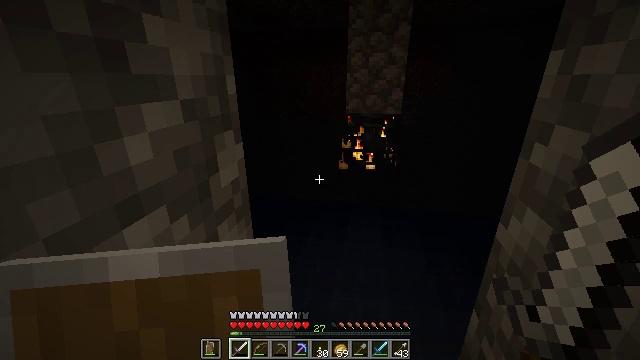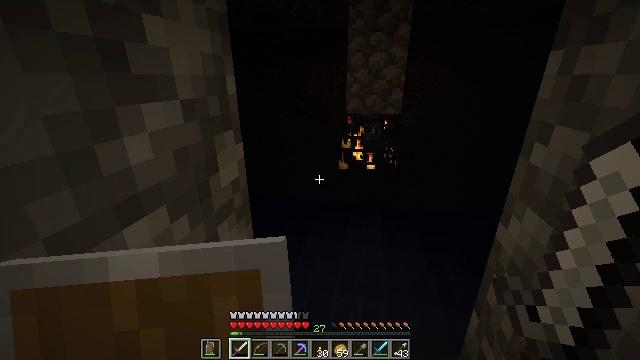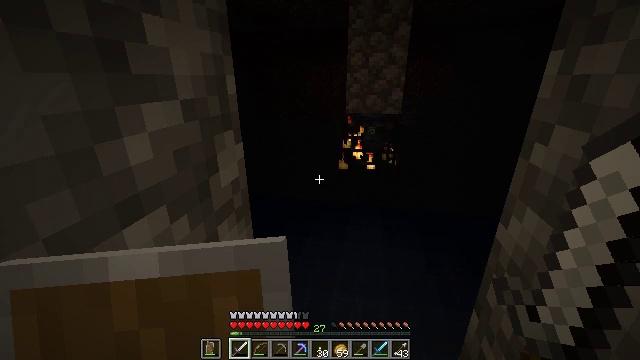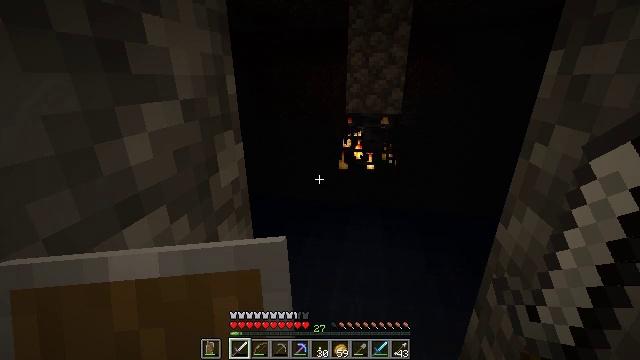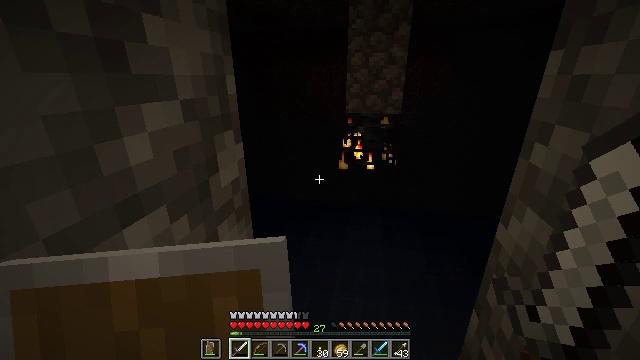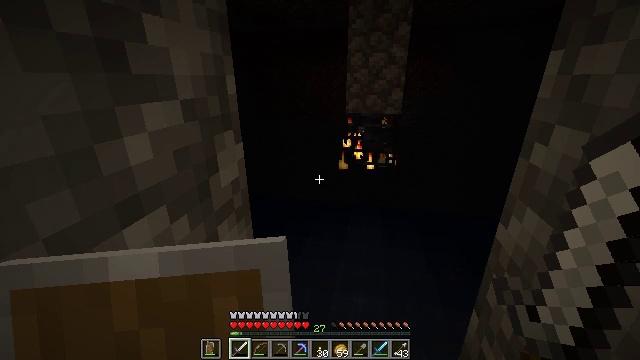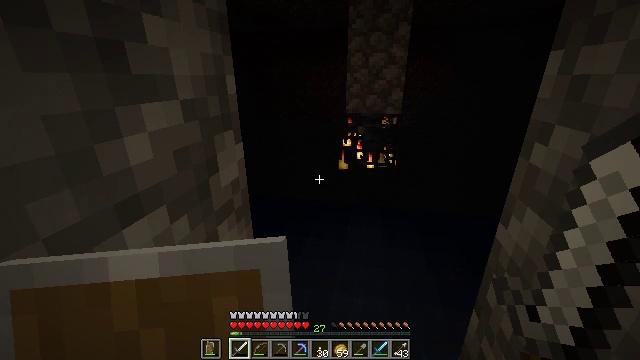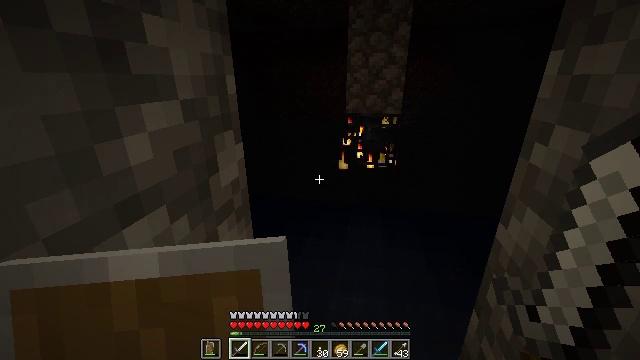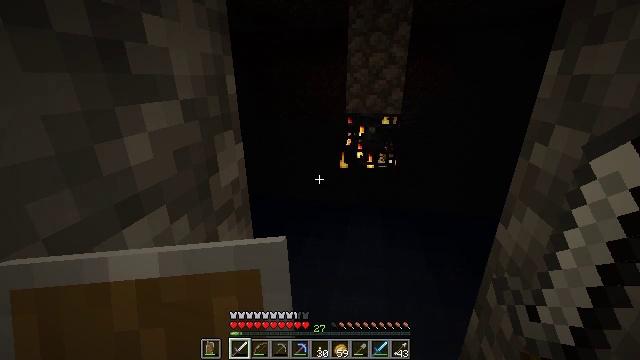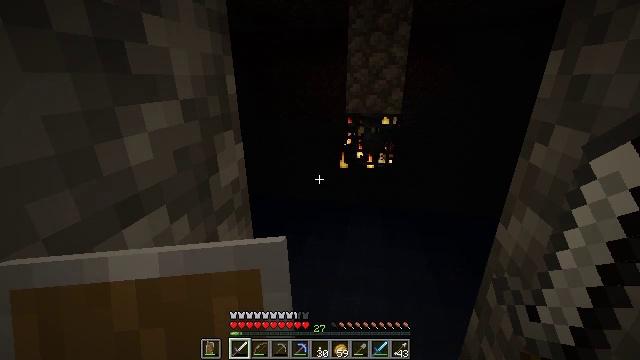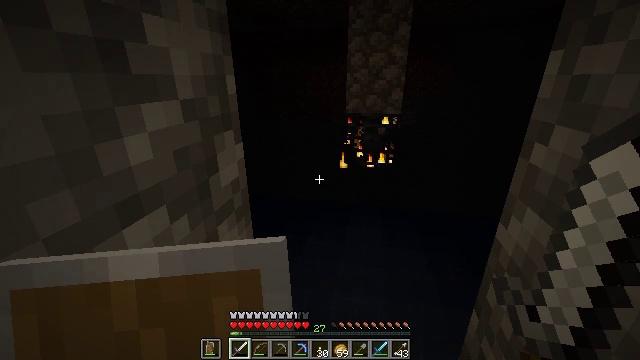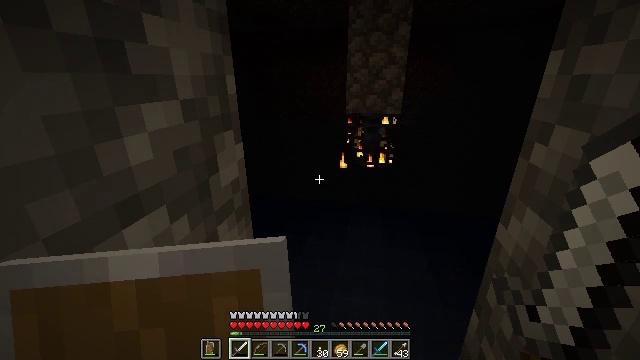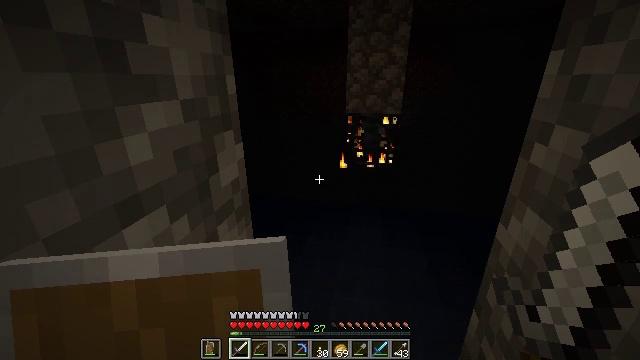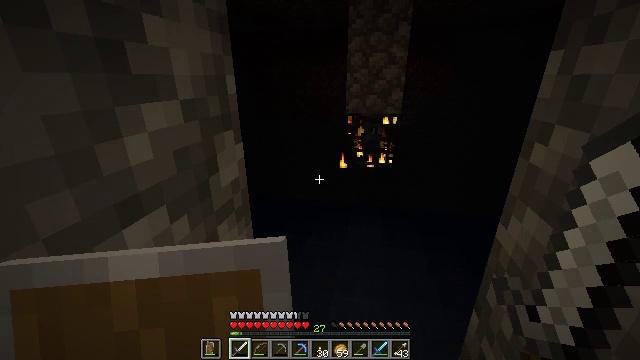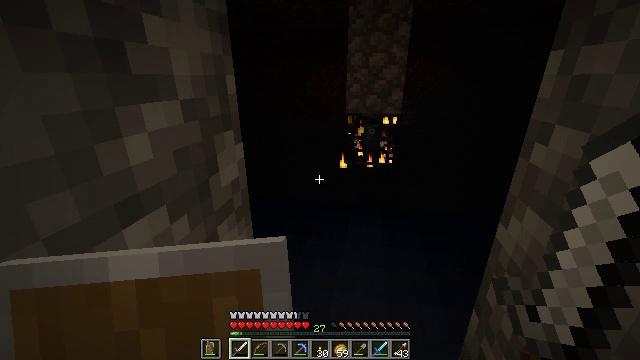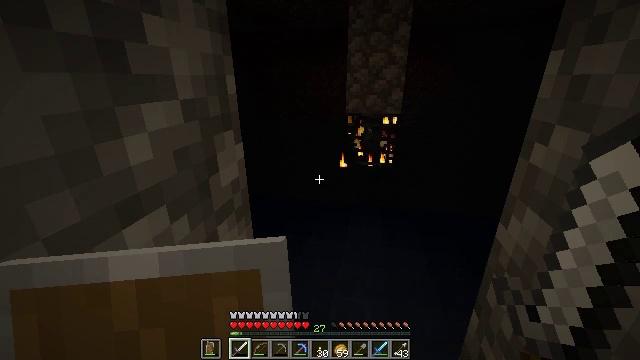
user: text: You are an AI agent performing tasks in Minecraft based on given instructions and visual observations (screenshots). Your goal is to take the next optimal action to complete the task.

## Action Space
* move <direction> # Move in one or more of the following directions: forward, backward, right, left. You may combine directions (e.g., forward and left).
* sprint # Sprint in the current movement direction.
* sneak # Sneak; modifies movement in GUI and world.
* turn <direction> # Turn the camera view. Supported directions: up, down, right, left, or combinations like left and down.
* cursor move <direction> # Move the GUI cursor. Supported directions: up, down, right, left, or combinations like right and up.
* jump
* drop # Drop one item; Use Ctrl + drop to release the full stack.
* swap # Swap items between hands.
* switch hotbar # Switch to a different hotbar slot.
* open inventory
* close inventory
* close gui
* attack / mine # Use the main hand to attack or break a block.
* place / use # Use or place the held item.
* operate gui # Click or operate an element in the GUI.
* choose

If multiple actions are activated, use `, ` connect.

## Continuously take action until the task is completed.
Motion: motion action
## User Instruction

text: Drop an iron sword.
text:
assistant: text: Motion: no_op
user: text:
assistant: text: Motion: no_op
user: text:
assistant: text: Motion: no_op
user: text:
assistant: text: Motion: no_op
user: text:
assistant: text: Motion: no_op
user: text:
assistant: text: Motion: no_op
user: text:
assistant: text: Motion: no_op
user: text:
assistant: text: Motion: no_op
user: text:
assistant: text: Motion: no_op
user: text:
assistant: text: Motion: no_op
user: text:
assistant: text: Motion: no_op
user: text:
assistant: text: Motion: no_op
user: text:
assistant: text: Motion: no_op
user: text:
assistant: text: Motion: no_op
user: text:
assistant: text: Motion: no_op
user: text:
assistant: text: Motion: no_op
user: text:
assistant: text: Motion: no_op
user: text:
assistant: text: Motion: no_op
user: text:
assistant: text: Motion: no_op
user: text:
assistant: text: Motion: no_op
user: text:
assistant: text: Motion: no_op
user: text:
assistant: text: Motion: no_op
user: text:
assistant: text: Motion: no_op
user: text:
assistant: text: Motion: no_op
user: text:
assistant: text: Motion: no_op
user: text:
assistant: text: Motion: no_op
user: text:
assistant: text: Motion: no_op
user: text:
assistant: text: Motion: no_op
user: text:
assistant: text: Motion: no_op
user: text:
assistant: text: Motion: no_op